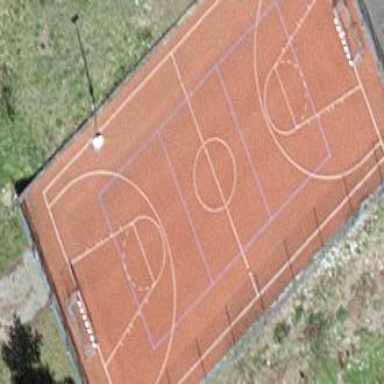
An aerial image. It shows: Handball pitch for leisure land.